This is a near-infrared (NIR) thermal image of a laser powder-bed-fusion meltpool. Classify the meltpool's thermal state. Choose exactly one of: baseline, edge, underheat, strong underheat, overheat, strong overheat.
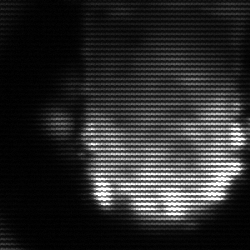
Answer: baseline